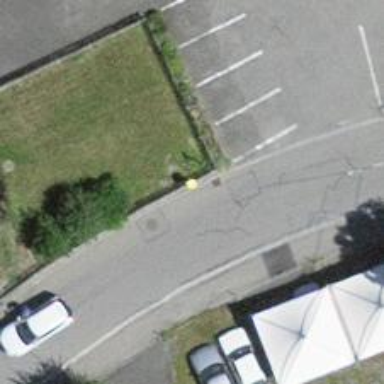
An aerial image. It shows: Post box is visible.